Question: I have a database with a table 'Posts Table'.
In this table there are posts id, count user comment and count visitors comment.
I want to extra the top posts which have most comments
But the problem is there is two columns for comment (users comment, visitors comment).
I want the result like this , (usercomment + visitors comment) ,
How can I use SQL to do this?

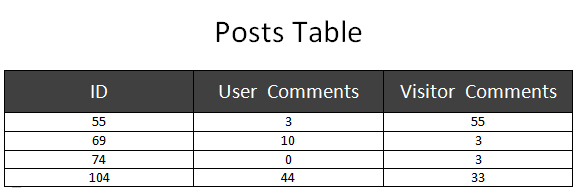
Answer: '''
SELECT *
FROM Posts
ORDER BY UserComments + VisitorComments DESC
'''
That ought to do the trick